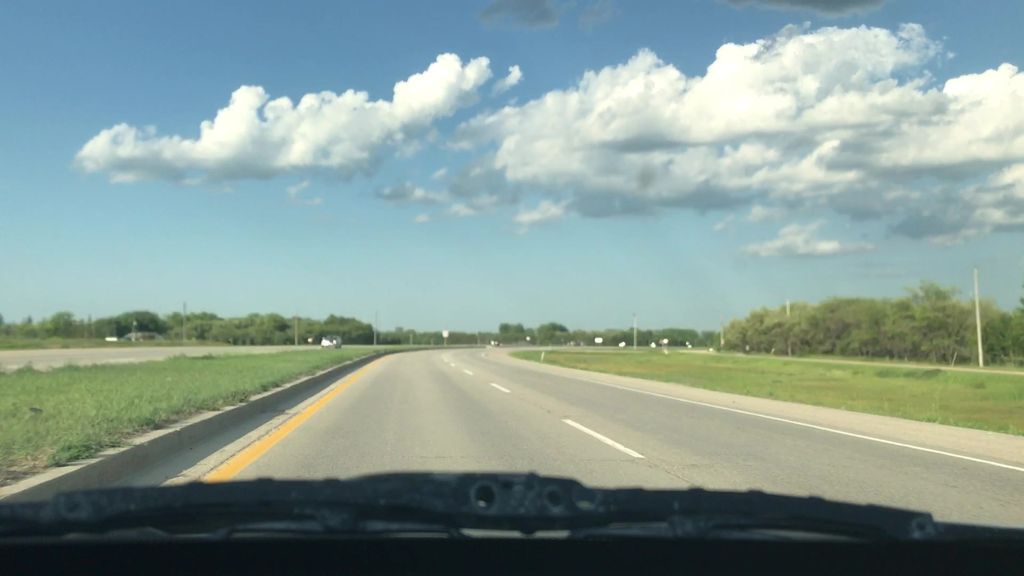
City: winnipeg